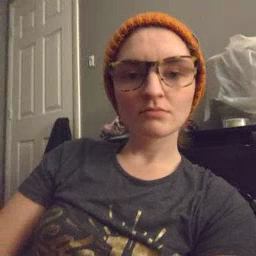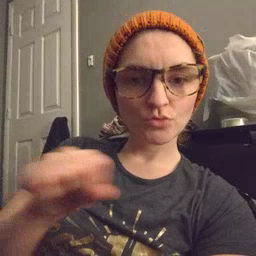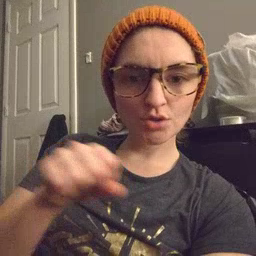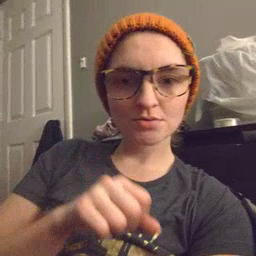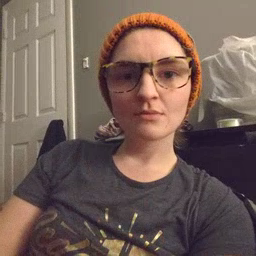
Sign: shoe